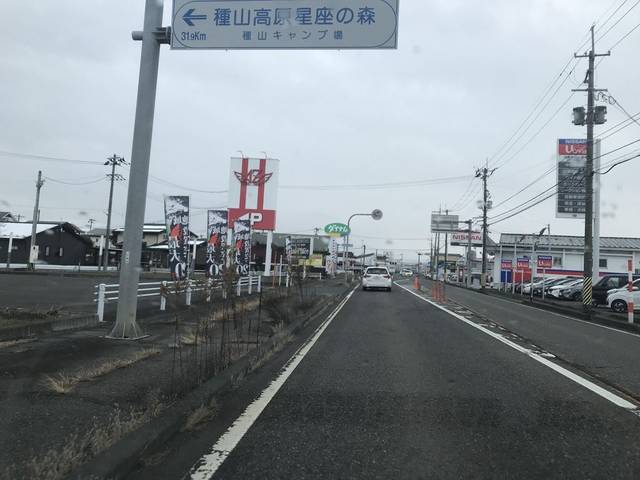
Region: Japan
Coordinates: 39.166, 141.143